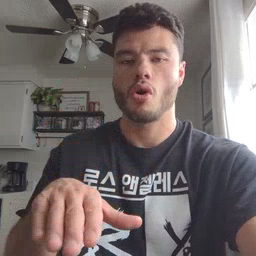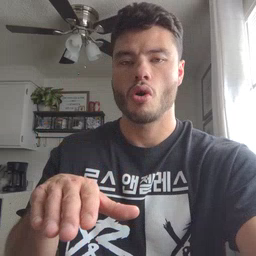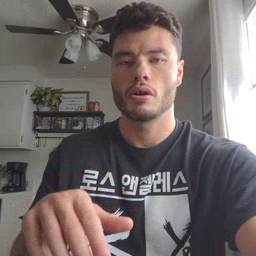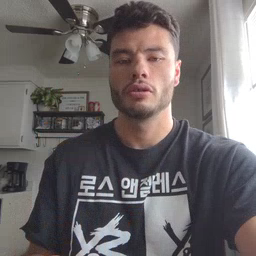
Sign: on